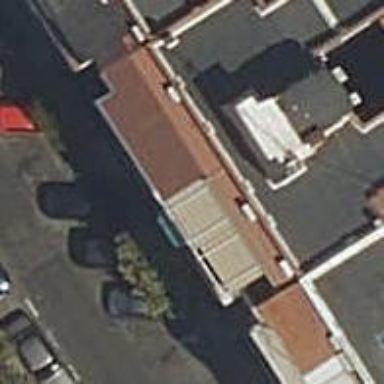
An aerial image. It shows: Pharmacy providing healthcare services.